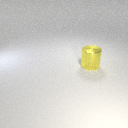
large yellow metal cylinder